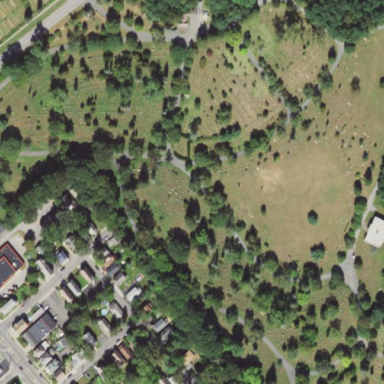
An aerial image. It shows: Cemetery.